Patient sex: M
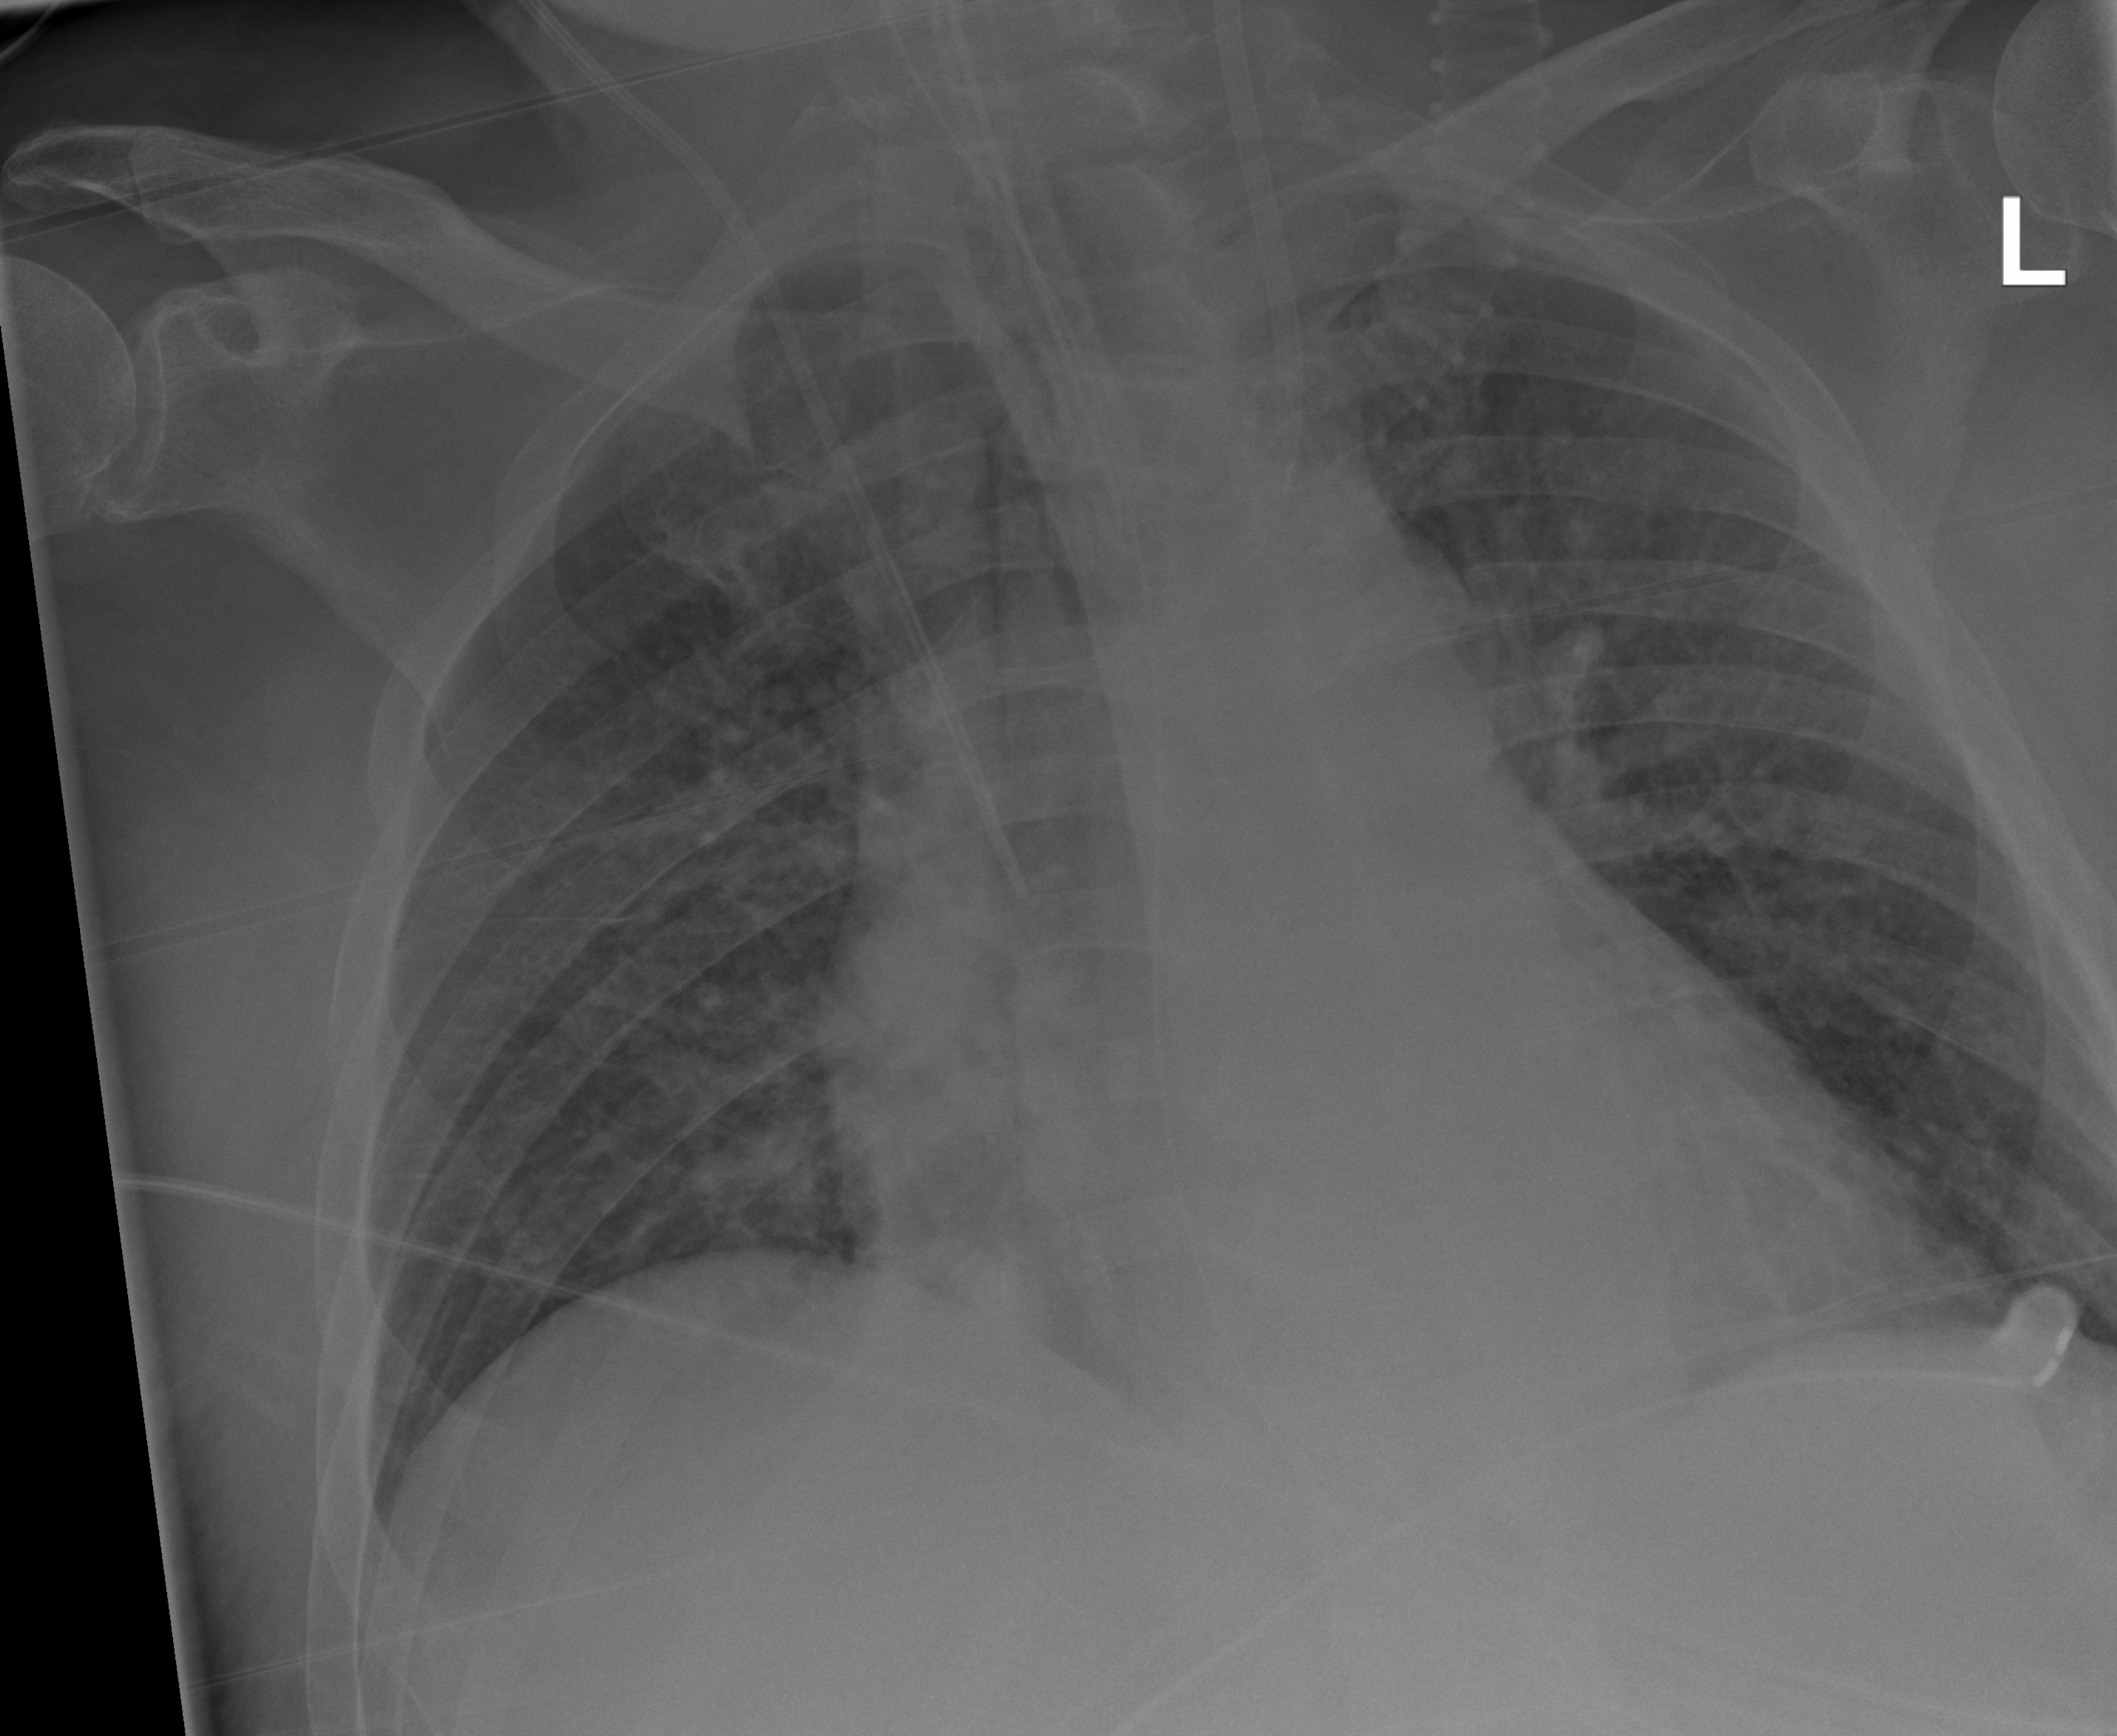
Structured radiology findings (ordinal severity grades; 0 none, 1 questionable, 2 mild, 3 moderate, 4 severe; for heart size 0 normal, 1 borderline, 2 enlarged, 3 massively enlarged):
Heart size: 2
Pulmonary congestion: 2
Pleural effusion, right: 0
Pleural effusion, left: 0
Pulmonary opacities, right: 2
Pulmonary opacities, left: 2
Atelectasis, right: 2
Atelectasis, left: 2